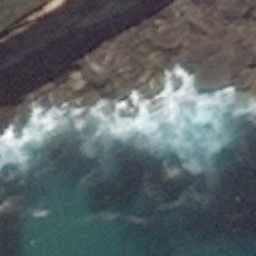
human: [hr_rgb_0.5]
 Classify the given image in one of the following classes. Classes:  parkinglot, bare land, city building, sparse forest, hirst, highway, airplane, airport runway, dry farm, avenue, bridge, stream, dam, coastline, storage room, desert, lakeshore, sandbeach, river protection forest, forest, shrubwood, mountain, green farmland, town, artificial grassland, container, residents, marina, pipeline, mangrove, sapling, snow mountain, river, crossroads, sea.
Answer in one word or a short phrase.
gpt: coastline